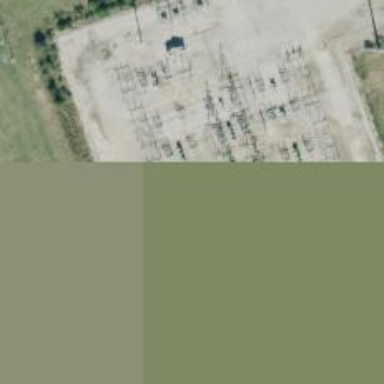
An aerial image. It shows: Switch used for power control.